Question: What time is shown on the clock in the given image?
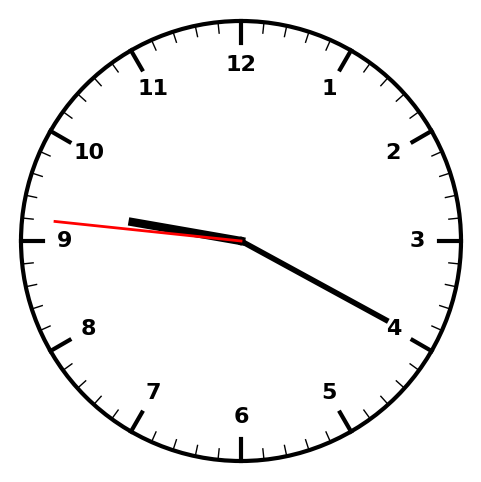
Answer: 09:19:46